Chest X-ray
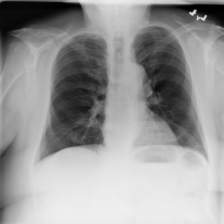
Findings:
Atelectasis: negative
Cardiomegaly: negative
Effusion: negative
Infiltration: negative
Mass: negative
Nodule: negative
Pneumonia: negative
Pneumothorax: negative
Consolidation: negative
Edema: negative
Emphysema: negative
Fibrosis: negative
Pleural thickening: negative
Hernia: negative